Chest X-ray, PA view. Patient: 27 years old, sex F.
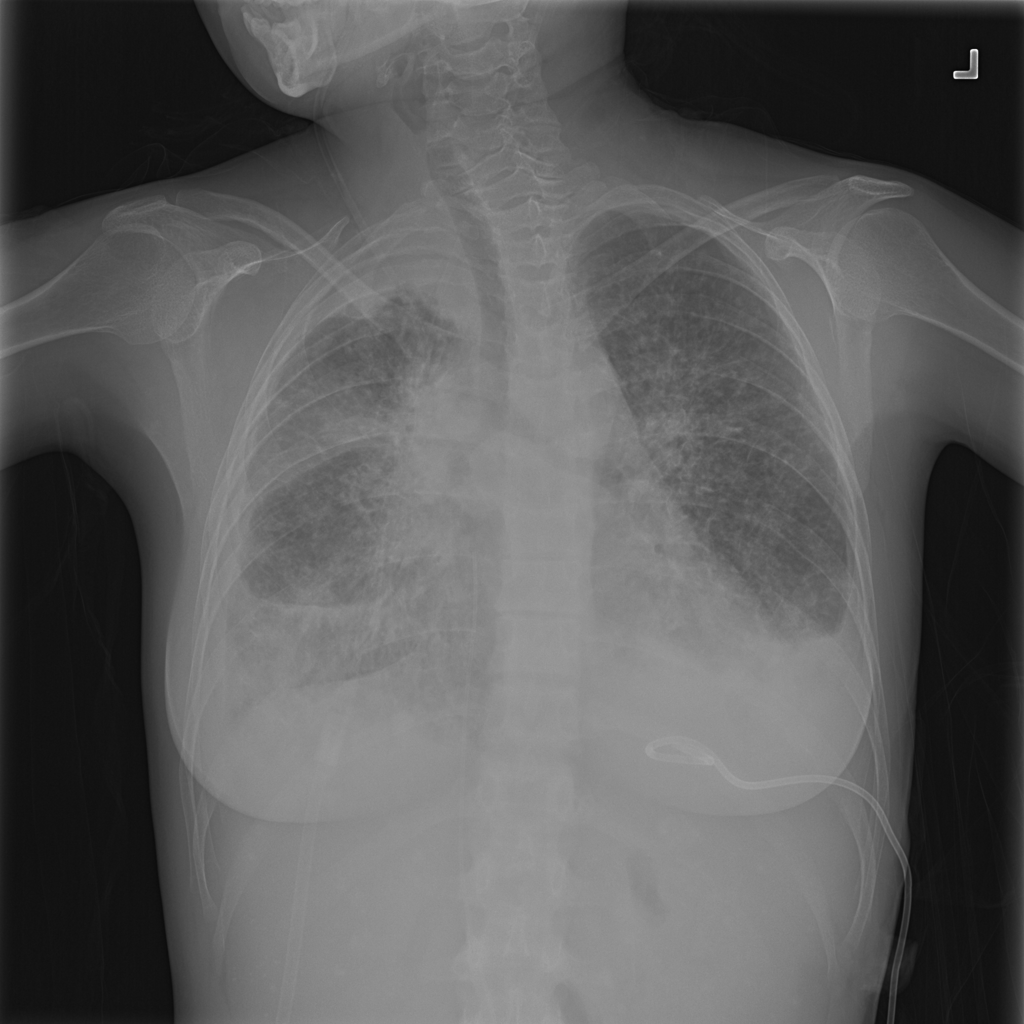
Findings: Effusion, Mass